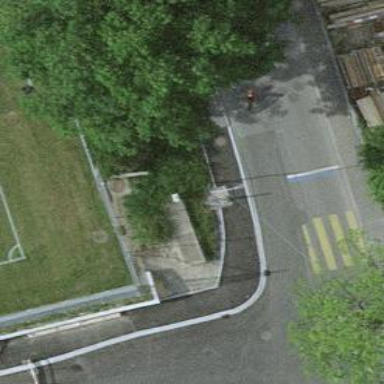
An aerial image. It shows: Telecom street cabinet.